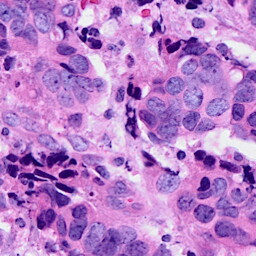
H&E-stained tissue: Breast